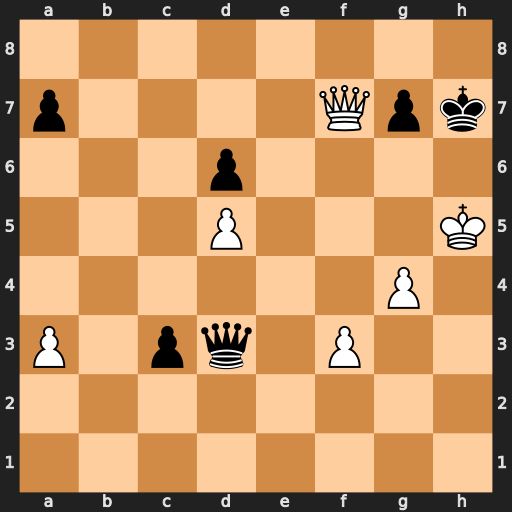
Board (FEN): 8/p4Qpk/3p4/3P3K/6P1/P1pq1P2/8/8
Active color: w
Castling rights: -
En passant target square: -
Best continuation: g5 Qxd5 Qxd5